Chest X-ray. View position: PA
Patient age: 54
Patient sex: F
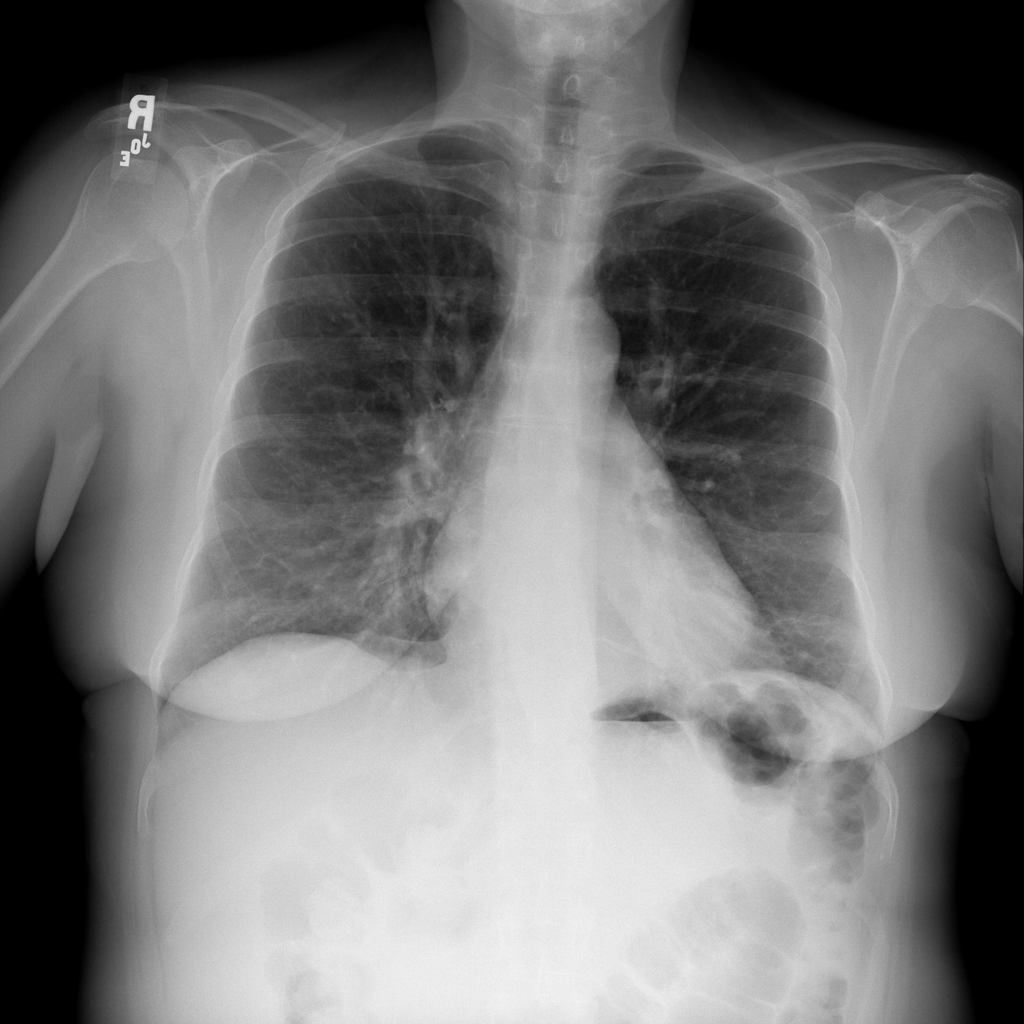
Finding: Pneumothorax